Question: Consider a PHP script which generates a form, which looks like a table and has the same recurring rows output many times:

'''
print('<form method="POST" action="index.php">
<table>
<tr>
<th>Row #</th>
<th><tt>name</tt></th>
<th><tt>value</tt></th>
</tr>');
for ( $i = 1; $i <= 4; $i++ )
{
print('<tr>
<th>' .$i. '</th>
<td><input type="text" name="name_' .$i. '" size="20"></td>
<td><input type="text" name="value_' .$i. '" size="4"></td>
</tr>');
}
print('</table>
<input type="submit" name="is_submit" value="Submit">
</form>');
'''
When you submit this form, the '$_POST' array will look like this:
'''
array (
'name_1',
'value_1',
'name_2',
'value_2',
'name_3',
'value_3',
'name_4',
'value_4',
'is_submit',
);
'''
What I wish to do, it to organize this input so it will look something like this:
'''
array (
1 =>
array (
'name',
'value',
),
2 =>
array (
'name',
'value',
),
3 =>
array (
'name',
'value',
),
4 =>
array (
'name',
'value',
),
);
'''
It means, that every field ending in the same number is grouped together with fellow fields (in the same row) in a two-level deep array.
I have been doodling around with options to solve this and came up with the following "solution" (the organized array (above) is actually a dump of the '$output' created by this approach):
'''
if ( array_key_exists('is_submit', $_POST) ) // Form is submitted properly
{
unset($_POST['is_submit']); // Drop the status key
foreach ( array_keys($_POST) as $key )
{
$key_exploded = explode("_", $key); // [0] is key 'basename', [1] is the 'row ID'
$output[ $key_exploded[1] ][ $key_exploded[0] ] = $_POST[$key];
}
}
'''
The big problem is that this method looks a bit obfuscated and hard-coded. I think and hope that the more-advanced people around here could guide me for a more dynamical (that 'unset' row is itchy, that I need to call 'unset()' on every non-table row) and better method.
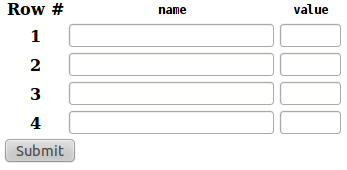
Answer: Change these lines:
'''
<td><input type="text" name="name_' .$i. '" size="20"></td>
<td><input type="text" name="value_' .$i. '" size="4"></td>
'''
to
'''
<td><input type="text" name="foobar['.$i.'][name]" size="20"></td>
<td><input type="text" name="foobar['.$i.'][value]" size="4"></td>
'''
$_POST['foobar'] now will have the desired structure.